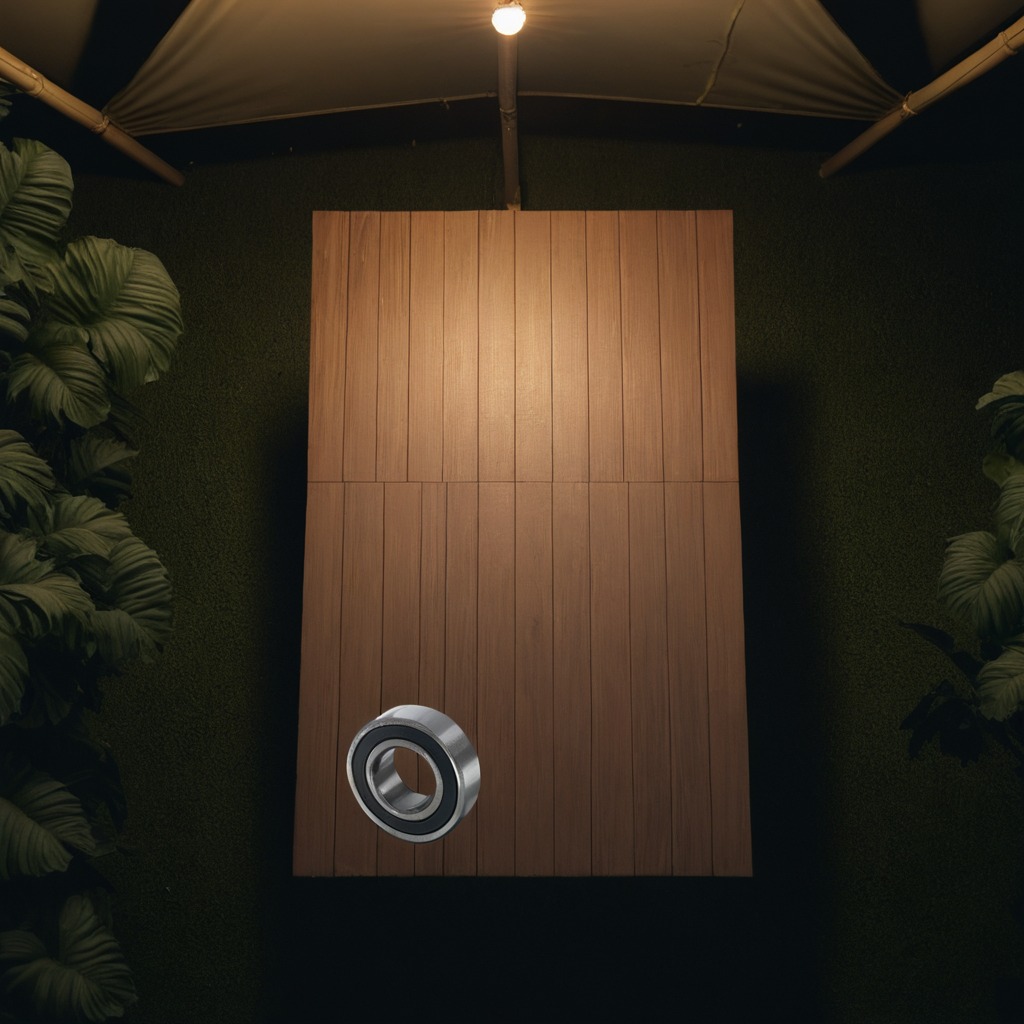
A metal ball bearing lies on a wooden table inside a jungle field workshop tent at night.